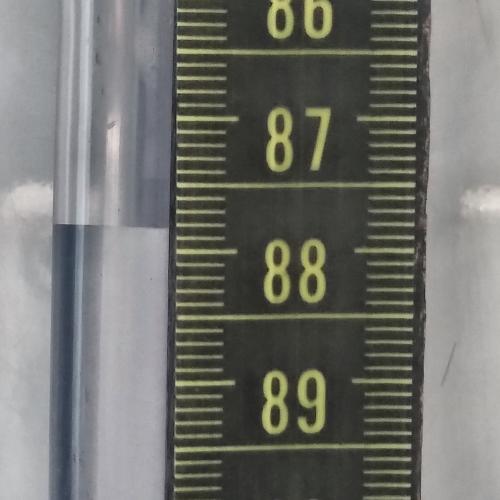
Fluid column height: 87.8 cm